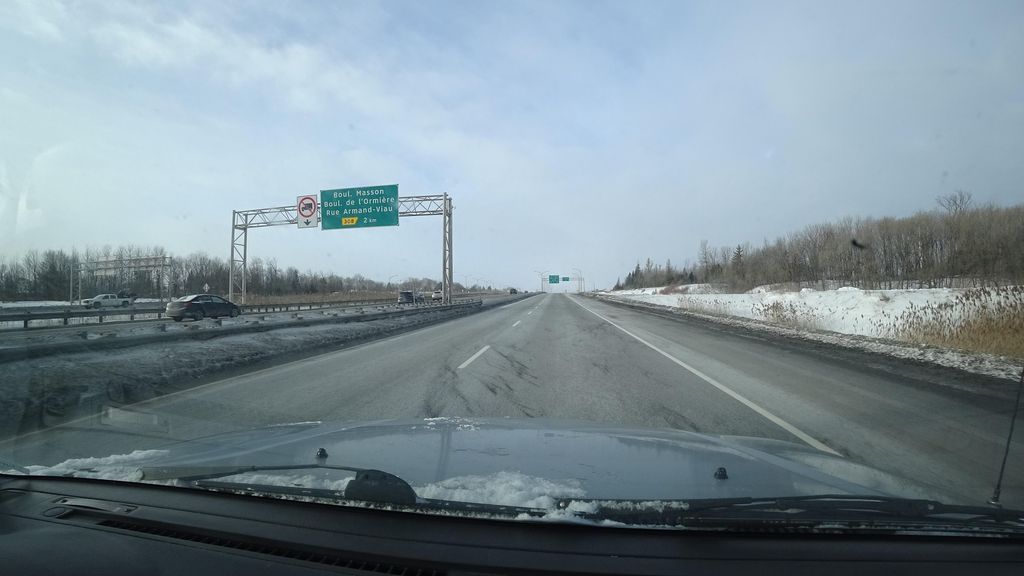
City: quebec_city